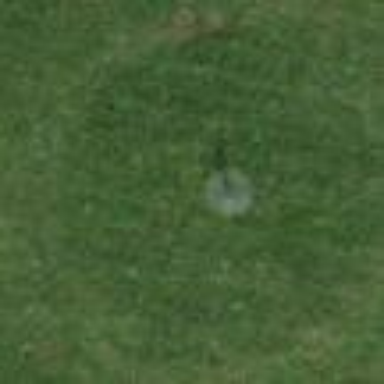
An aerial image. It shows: Grassy area designated as golf fairway.